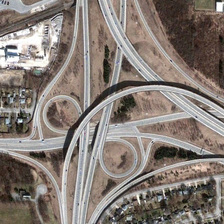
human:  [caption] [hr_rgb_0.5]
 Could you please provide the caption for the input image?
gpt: many buildings and bareland are near a viaduct .

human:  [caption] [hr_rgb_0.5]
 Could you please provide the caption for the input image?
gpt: many buildings and bareland are near a viaduct .

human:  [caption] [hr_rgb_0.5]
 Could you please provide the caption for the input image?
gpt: many buildings and bareland are near a viaduct .

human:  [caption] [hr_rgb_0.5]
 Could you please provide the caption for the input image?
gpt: many buildings and bareland are near a viaduct .

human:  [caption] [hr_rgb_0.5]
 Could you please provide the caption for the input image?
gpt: many buildings and bareland are near a viaduct .